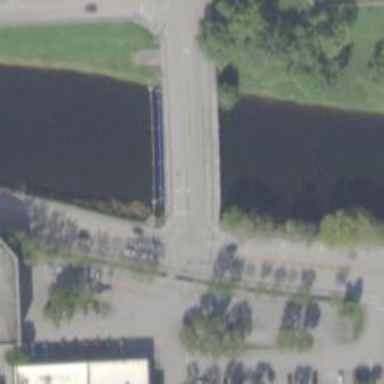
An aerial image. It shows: Footway on bridge.